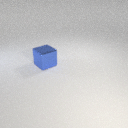
large blue metal cube